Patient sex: F
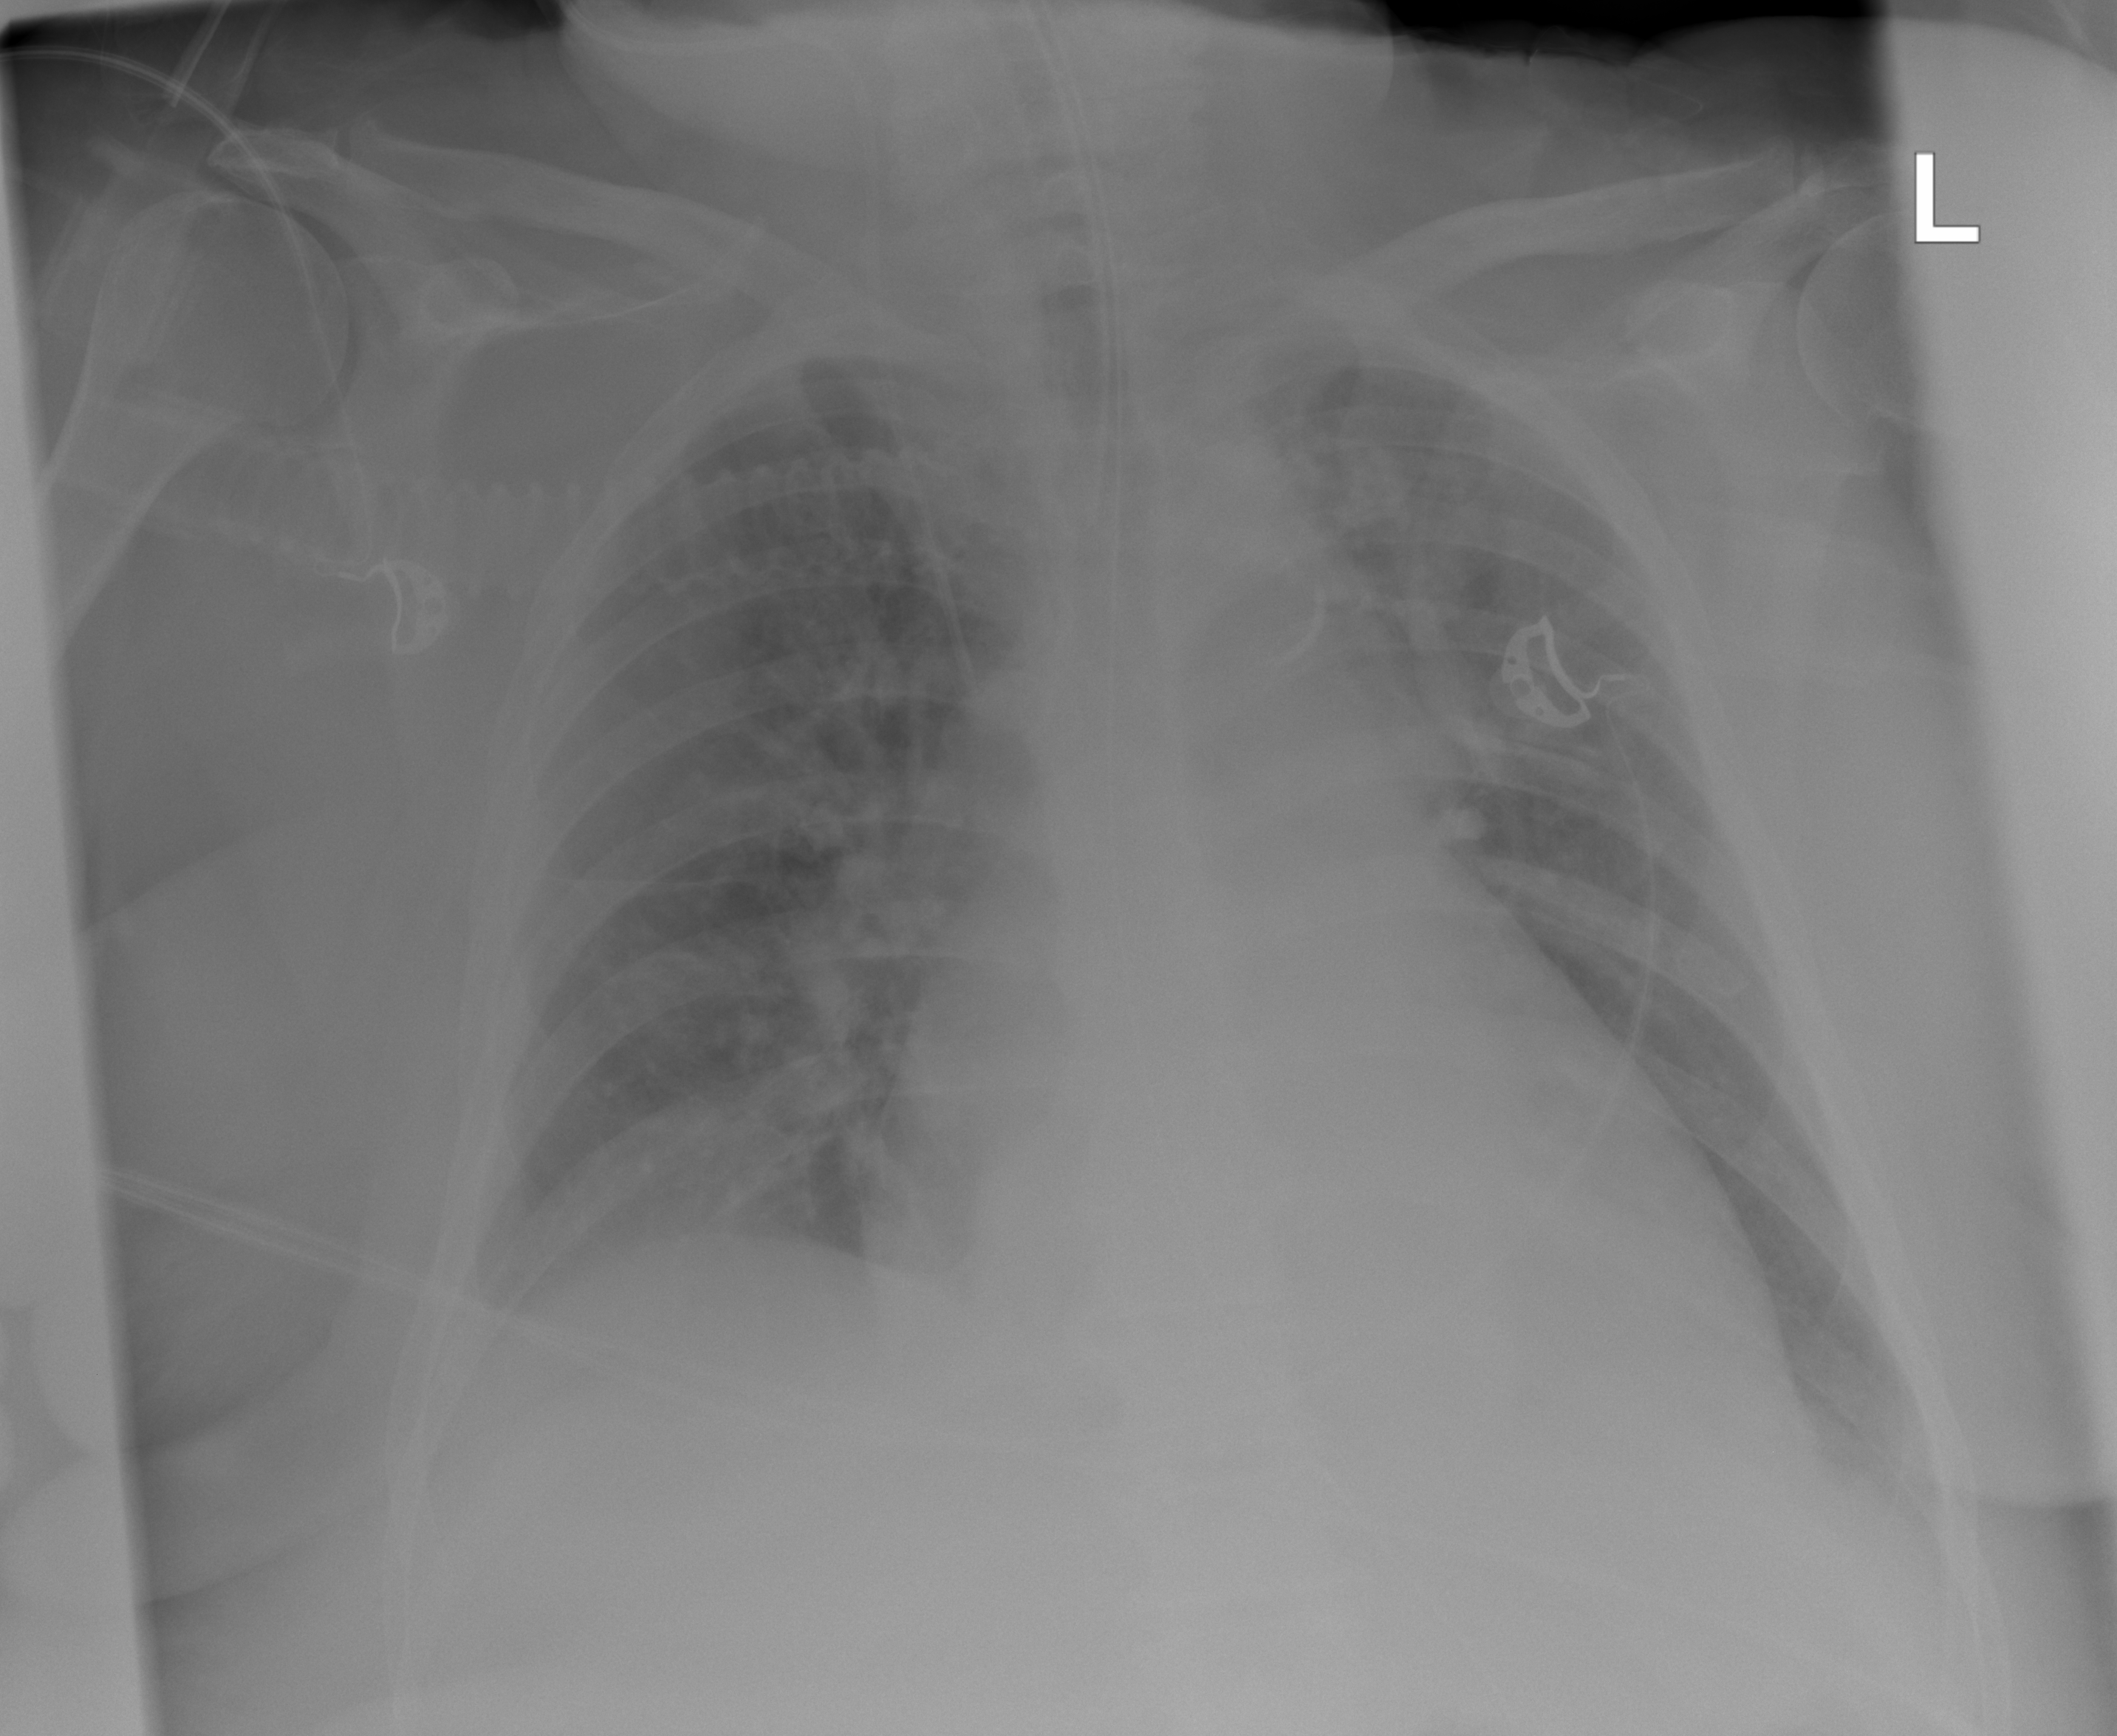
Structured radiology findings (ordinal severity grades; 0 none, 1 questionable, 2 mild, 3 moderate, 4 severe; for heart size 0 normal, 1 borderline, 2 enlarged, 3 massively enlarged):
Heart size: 1
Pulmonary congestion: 2
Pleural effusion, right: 2
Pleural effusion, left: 2
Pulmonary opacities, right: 1
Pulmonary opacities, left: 0
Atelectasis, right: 0
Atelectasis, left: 2